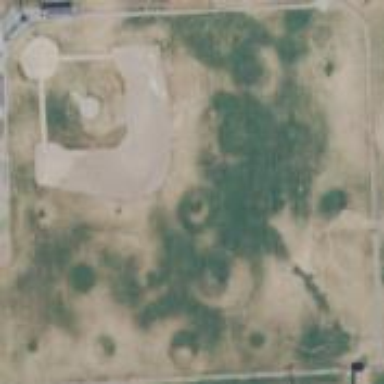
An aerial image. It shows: Baseball pitch for leisure and sports activities.